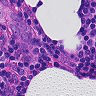
Metastatic tissue present: yes